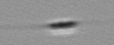
Label: Cylindrotheca_morphotype1